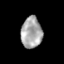
Tissue: skin
Cell type: Epithelial cells
Senescence score: 0.1334
Nuclear area (px): 636
Mean DAPI intensity: 168.116